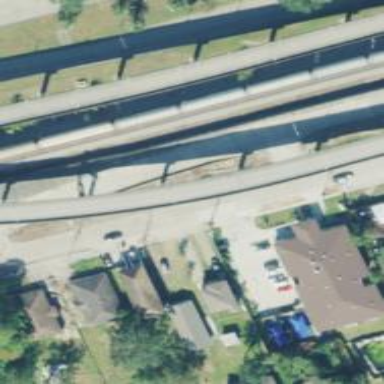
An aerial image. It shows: Secondary link road with bridge.